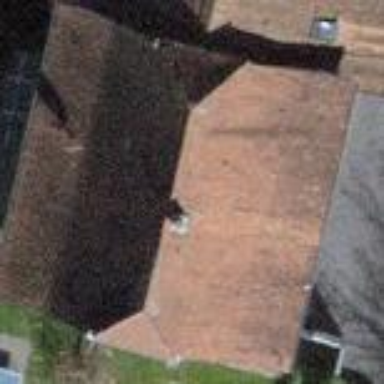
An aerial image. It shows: Building with tiled roof.